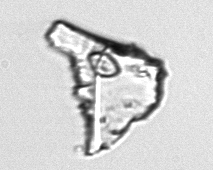
Label: Delphineis